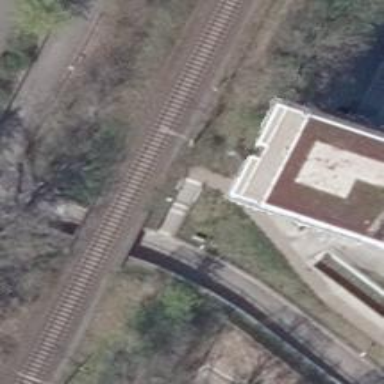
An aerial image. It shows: Railway milestone with catenary mast.